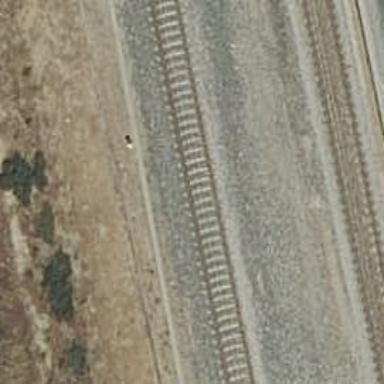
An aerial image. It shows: Railway track with contact lines for electrification.